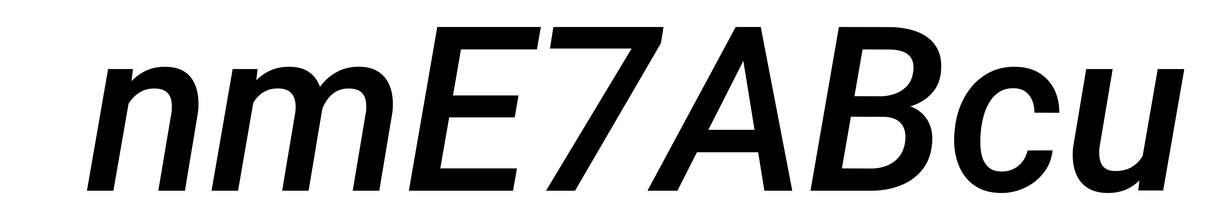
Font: Roboto-Italic_Medium_Italic